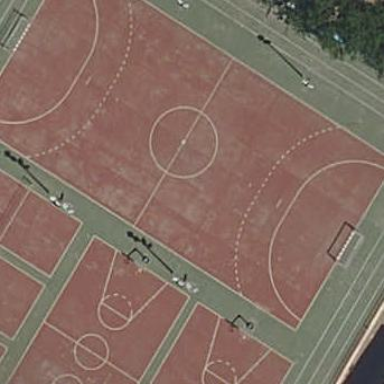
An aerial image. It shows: Soccer pitch for leisureland activities.